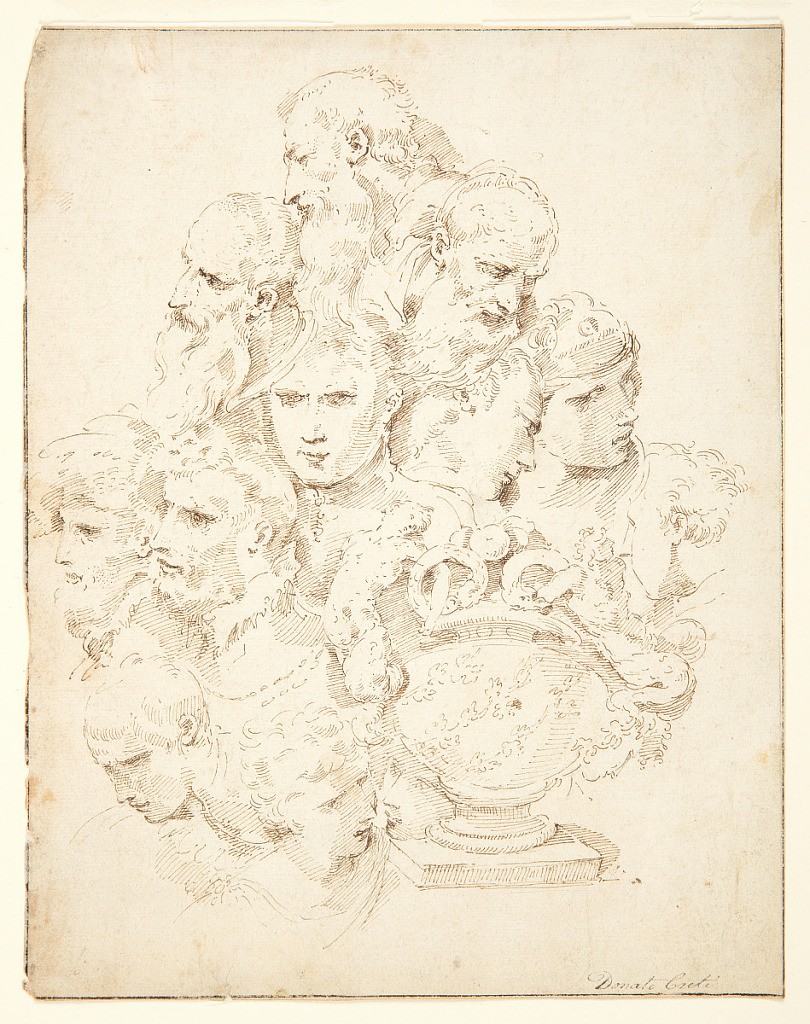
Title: Fantasy Composed of Heads and a Sculpted Urn
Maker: Donato Creti, Italian, 1671–1749
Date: ca. 1730
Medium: Pen and ink on paper.
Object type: Drawing
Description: Eleven heads, of varied figures, and an urn decorated with sculpted garlands and handles composed of satyrs and snakes.